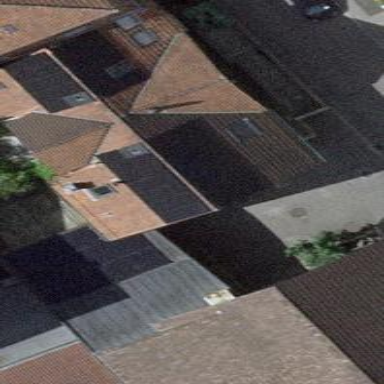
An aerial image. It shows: View of roof of building.